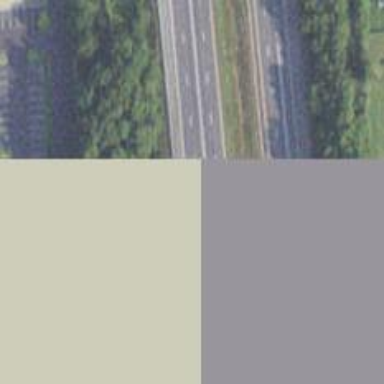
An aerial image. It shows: Motorway junction.